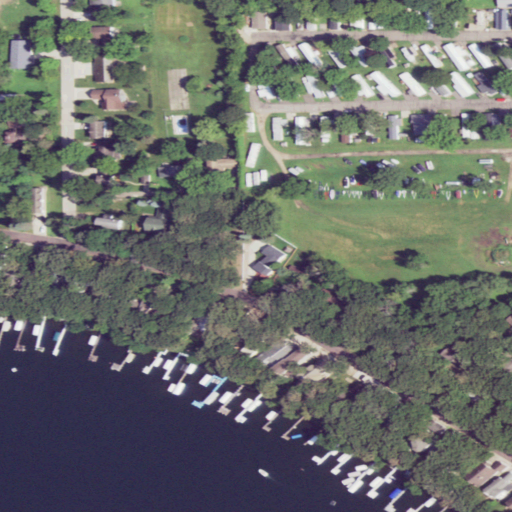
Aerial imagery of beach in Iowa named Des Moines Beach containing open development, open water, mixed forest, low intensity development, grassland, medium intensity development, deciduous forest, high intensity development, and herbaceous wetlands